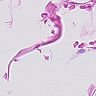
Metastatic tissue present: no